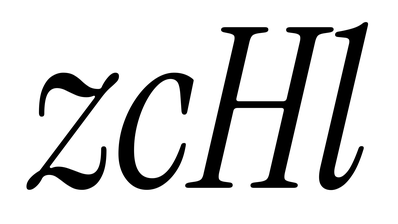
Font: InstrumentSerif-Italic